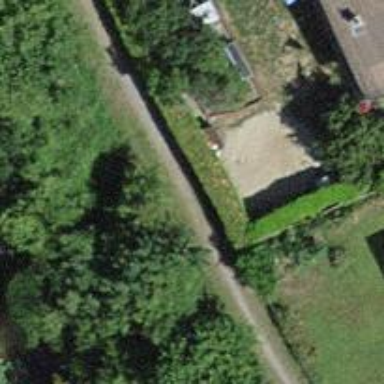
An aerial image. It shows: Hedge acting as barrier.